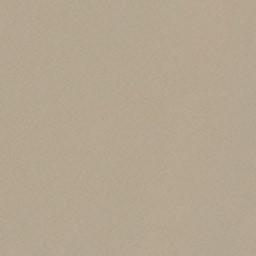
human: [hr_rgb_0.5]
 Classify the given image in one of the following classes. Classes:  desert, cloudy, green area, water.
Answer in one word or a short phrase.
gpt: desert